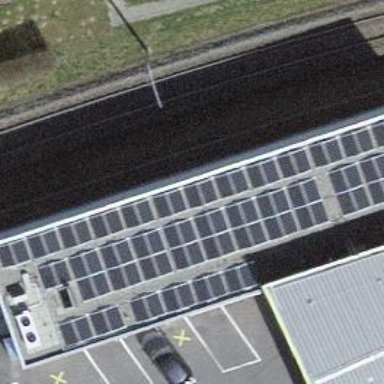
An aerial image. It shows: Solar power generator using photovoltaic panels.